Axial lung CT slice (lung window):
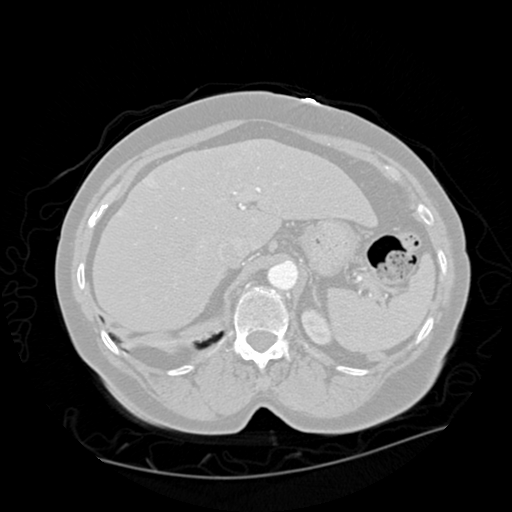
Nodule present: no